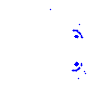
Particle: electron